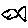
Label: fish